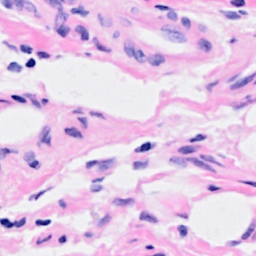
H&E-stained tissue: Breast